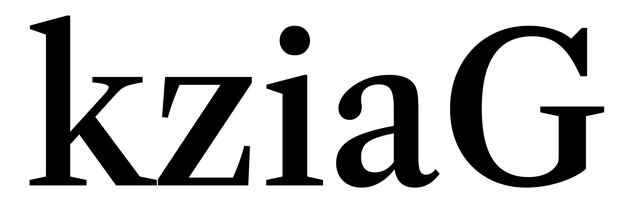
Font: LibreCaslonText_Medium